Question: I have a table in my database with a few fields. I am using this form to select data from this table:
'''
<form id="#" name="#" method= "post" action="cms_order_detail.php">
<table width="100%" border="1" align="center">
<th> Item </th>
<th> Price </th>
<th> Active </th>
<tr>
<?php
$sql= mysql_query("SELECT * FROM 'product' where 'item_id' = '$id' AND 'type'=0 ");
while($row= mysql_fetch_array($sql)){
$price = $row['price'];
$item_id = $row['item_id'];
$size = $row['size'];
?>
<td class="price"> <?php echo $size;?> </td>
<td class="price" width="1px">
<input type="number" name="pro_price" id="pro_price" value="<?php echo $price;?>" style="width:4.2em; " >
</td>
<td align="center">
<input type="number" name="onof" id="onof" value="<?php echo $row['active'];?>" style="width:2.5em; " min="0" max="1" title="1= active and 0= De-active">
</td>
</tr>
<?php }?>
</table>
<button class="updateBtn"> Update </button>
<div style="clear:both"> </div>
</form>
'''
I have to update the table using MySQL and PHP. How to do it? The screenshot of my web page is as below.

When I click up update button the above rows should be updated. Please see the image for clear message.
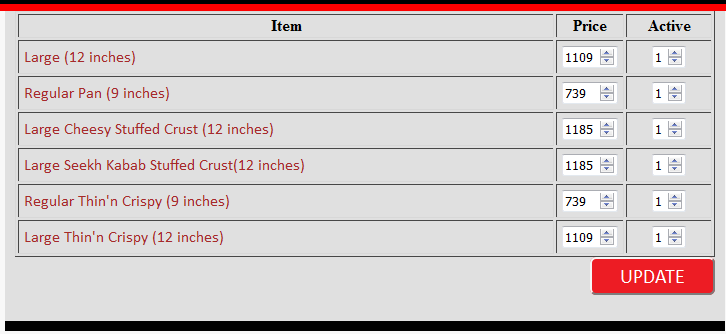
Answer: '''
<form id="frm_update" name="frm_update" method= "post" action="cms_order_detail.php">
<table width="100%" border="1" align="center">
<th> Item </th>
<th> Price </th>
<th> Active </th>
<tr>
<?php
$sql= mysql_query("SELECT * FROM 'product' where 'item_id' = '$id' AND 'type'=0 ");
while($row= mysql_fetch_array($sql)){
$price = $row['price'];
$item_id = $row['item_id'];
$size = $row['size'];
?>
<td class="price"> <?php echo $size;?> </td>
<td class="price" width="1px">
<input type="number" name="pro_price[]" id="pro_price" value="<?php echo $price;?>" style="width:4.2em; " >
</td>
<td align="center">
<input type="number" name="onof[]" id="onof" value="<?php echo $row['active'];?>" style="width:2.5em; " min="0" max="1" title="1= active and 0= De-active">
</td>
<input type="hidden" name="item_id[]" value="<?php print($item_id);?>"/>
</tr>
<?php }?>
</table>
<input type='submit' name='submit' Value='Update' class="updateBtn"/>
<div style="clear:both"> </div>
</form>
'''
'''
<?php
/**
* YOUR CONNECTION...
*$conn = mysql_connect("localhost","root","");
*mysql_select_db("phppot_examples",$conn);
**/
if(isset($_POST["submit"]) && $_POST["submit"]!="") {
$item_idCount = count($_POST["item_id"]);
for($i=0; $i<$item_idCount; $i++) {
mysql_query("UPDATE users set price='" . $_POST["pro_price"][$i] . "', active='" . $_POST["onof"][$i] . "' WHERE item_id ='" . $_POST["item_id"][$i] . "'");
}
header("Location:MYFRONTURL.php");
}
?>
'''
This extension was deprecated in PHP 5.5.0, and it was removed in PHP 7.0.0. Instead, the <URL> extension should be used.
Used '<input type='submit' name='submit' Value='Update' class="updateBtn"/>' instead '<button class="updateBtn"> Update </button>'.
This should work!